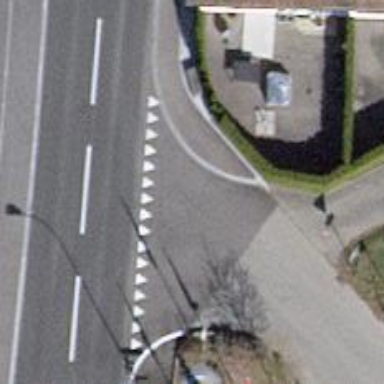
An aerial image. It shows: Road with "give way" sign.